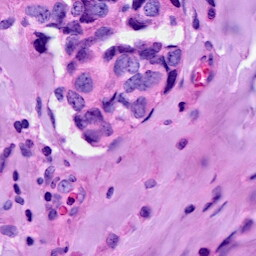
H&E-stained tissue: Breast